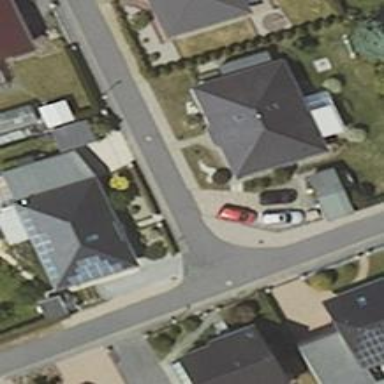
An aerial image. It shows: Smoothly paved residential road.